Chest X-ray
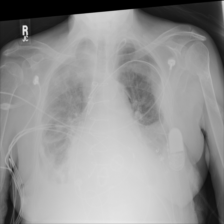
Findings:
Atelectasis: negative
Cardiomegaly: negative
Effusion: positive
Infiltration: negative
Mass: negative
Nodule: negative
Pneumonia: negative
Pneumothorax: positive
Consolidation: negative
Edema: negative
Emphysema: negative
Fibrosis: negative
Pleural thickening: negative
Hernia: negative